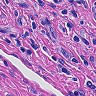
Metastatic tissue present: yes